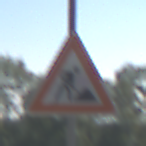
Verkehrszeichen: Arbeitsstelle
Umgebung: Outdoor, Nature
Tageszeit: Midday
Wetter: Clear
Licht: Natural
Jahreszeit: NotSpecified
Kontrast: HighContrast